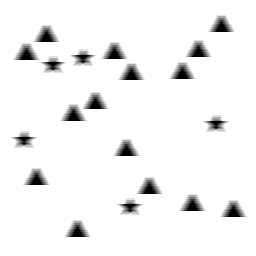
Squares: 0
Triangles: 15
Stars: 5
Total shapes: 20